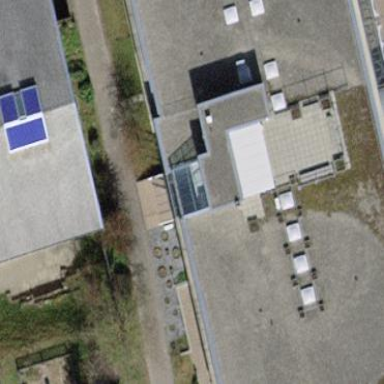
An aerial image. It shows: School building.